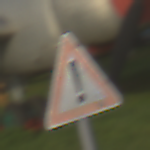
Verkehrszeichen: Gefahrenstelle
Umgebung: Outdoor, Special
Tageszeit: SunriseSunset
Wetter: Clear
Licht: Natural
Jahreszeit: NotSpecified
Kontrast: MediumContrast